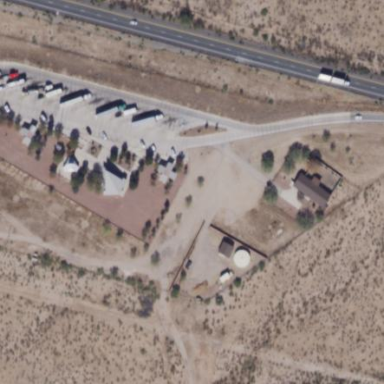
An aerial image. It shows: Rest area on the road.